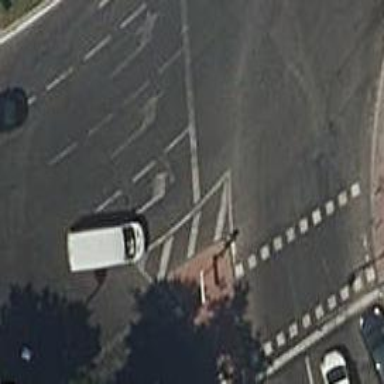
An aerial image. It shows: Road with traffic signals.